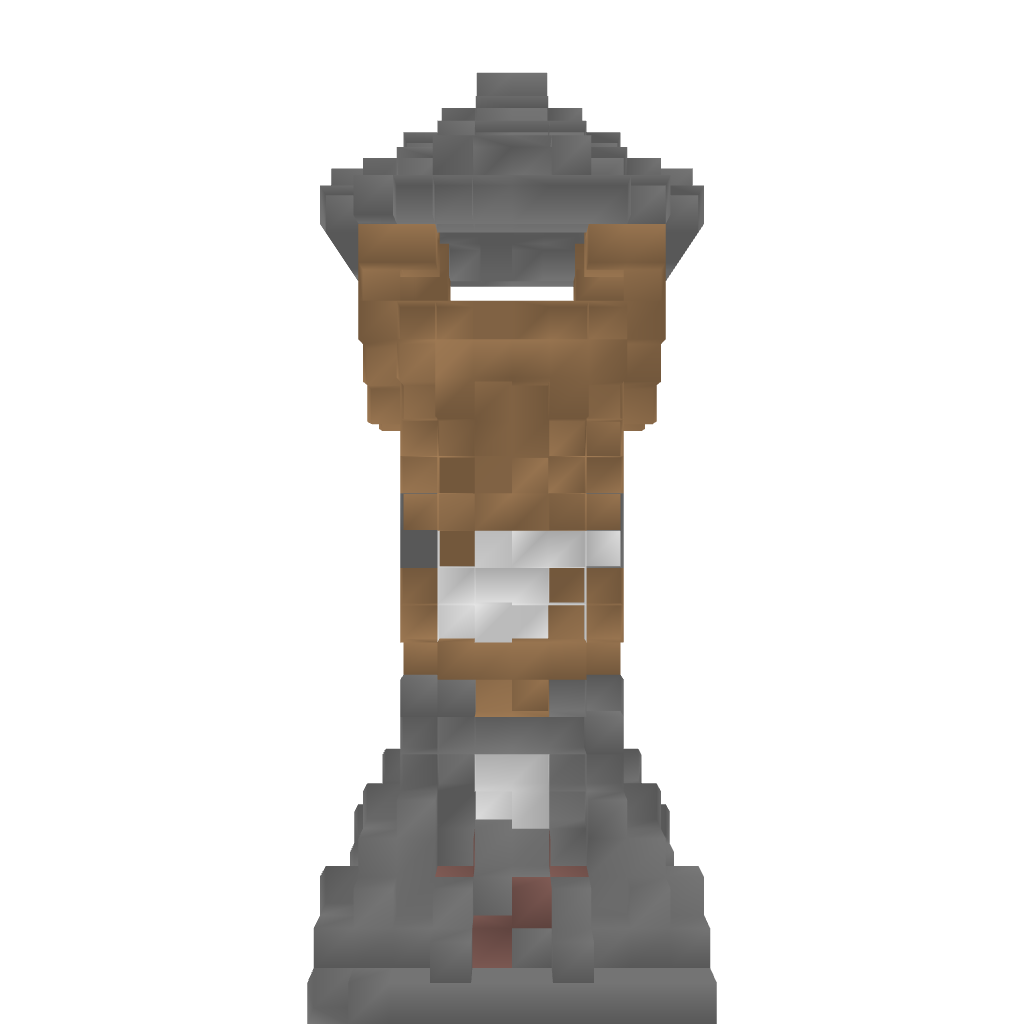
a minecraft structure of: Watch Tower high quality